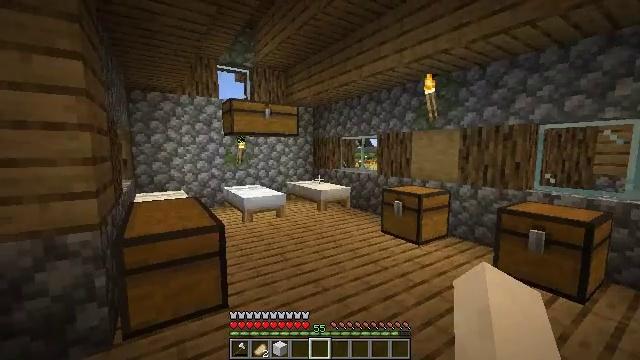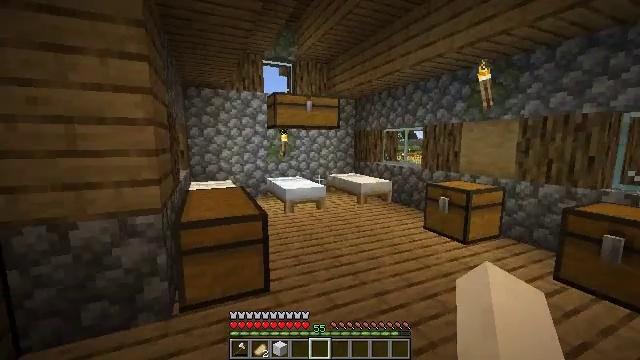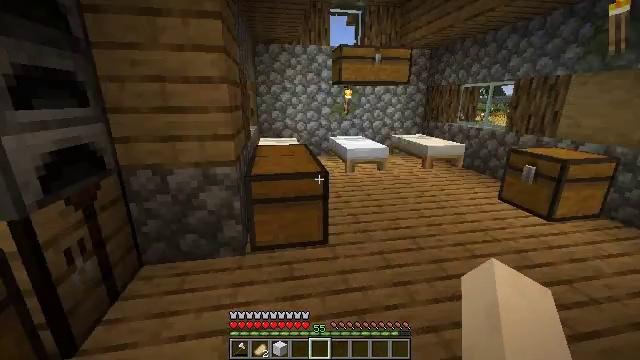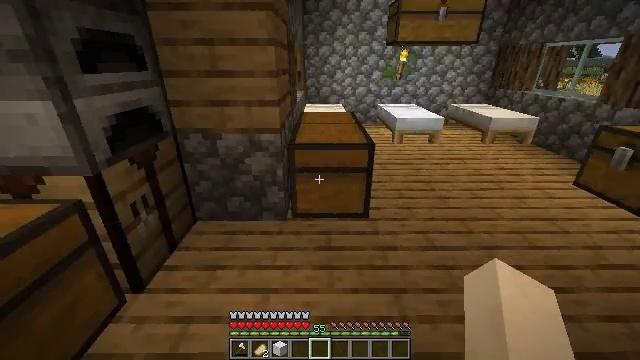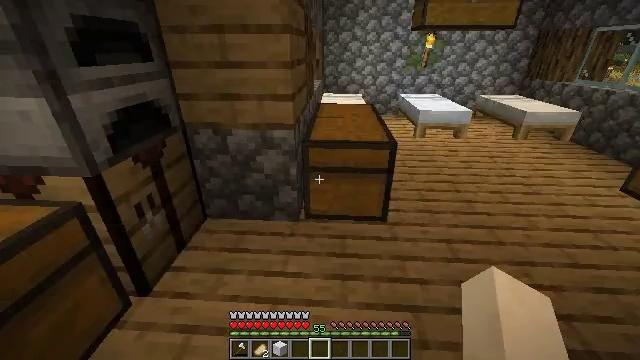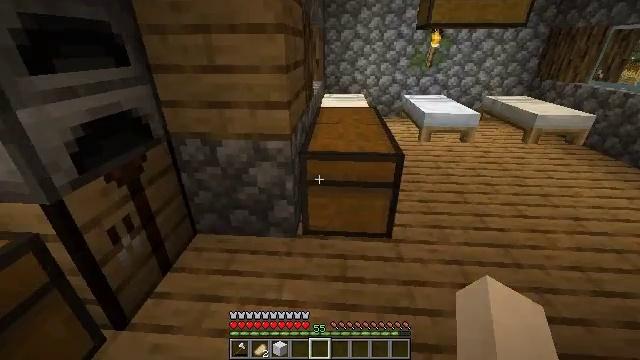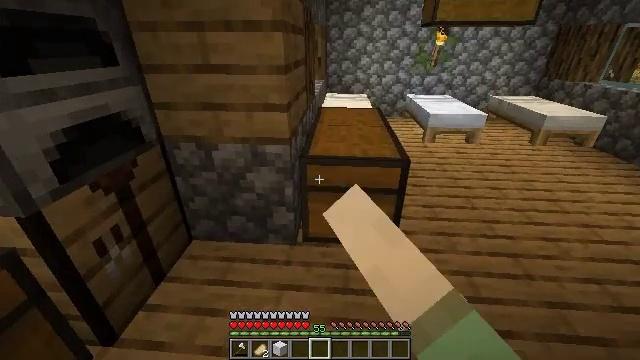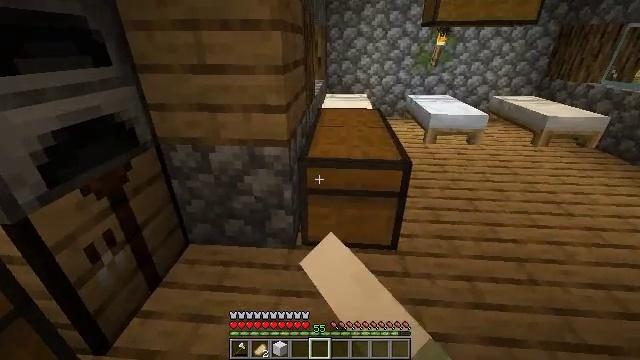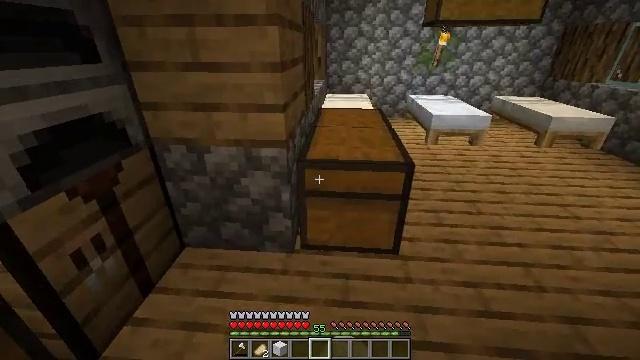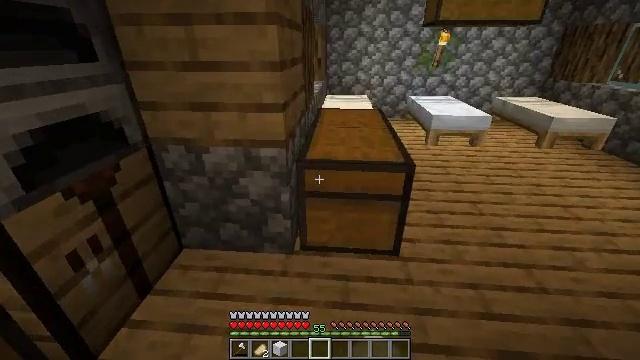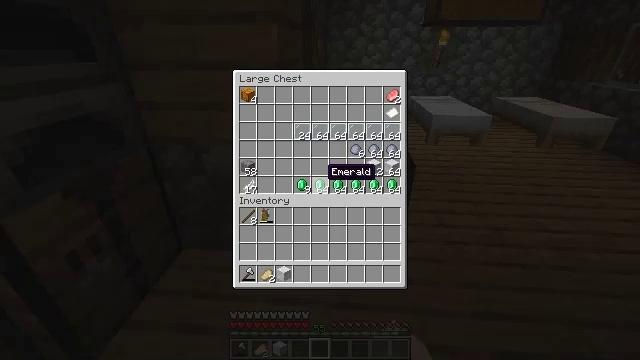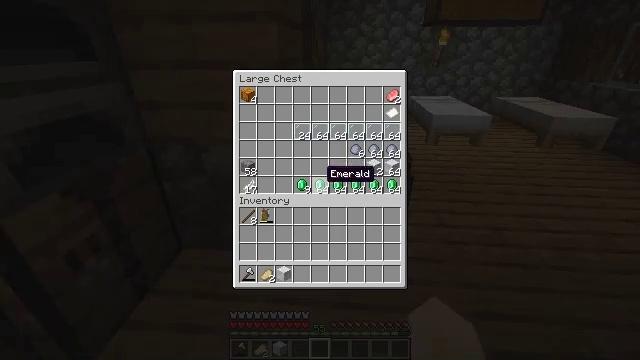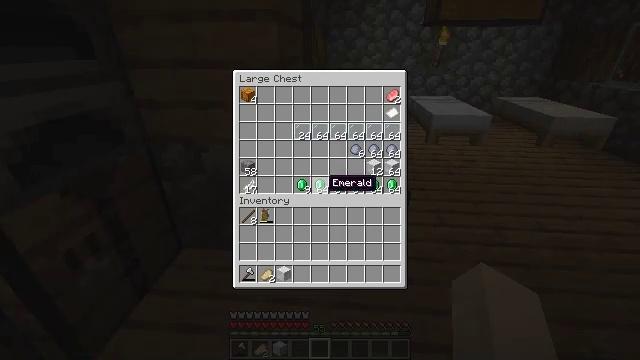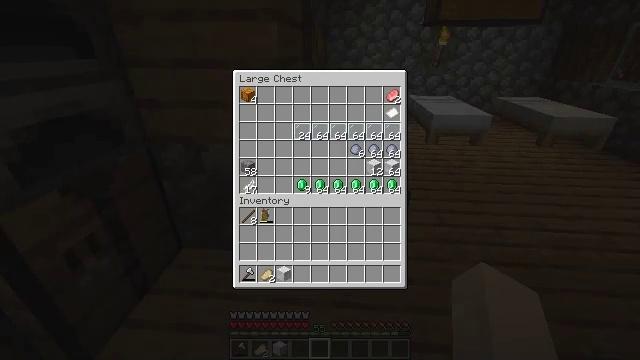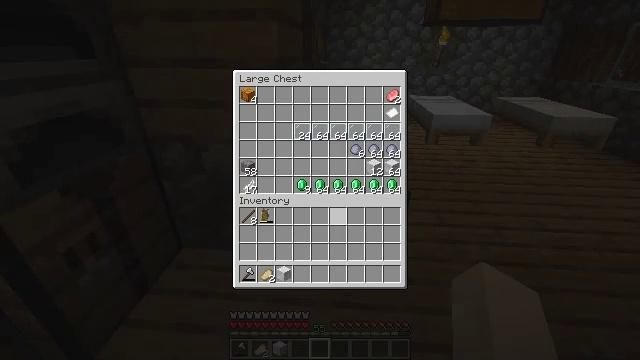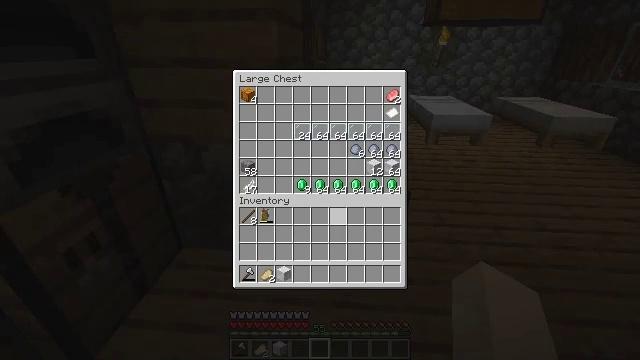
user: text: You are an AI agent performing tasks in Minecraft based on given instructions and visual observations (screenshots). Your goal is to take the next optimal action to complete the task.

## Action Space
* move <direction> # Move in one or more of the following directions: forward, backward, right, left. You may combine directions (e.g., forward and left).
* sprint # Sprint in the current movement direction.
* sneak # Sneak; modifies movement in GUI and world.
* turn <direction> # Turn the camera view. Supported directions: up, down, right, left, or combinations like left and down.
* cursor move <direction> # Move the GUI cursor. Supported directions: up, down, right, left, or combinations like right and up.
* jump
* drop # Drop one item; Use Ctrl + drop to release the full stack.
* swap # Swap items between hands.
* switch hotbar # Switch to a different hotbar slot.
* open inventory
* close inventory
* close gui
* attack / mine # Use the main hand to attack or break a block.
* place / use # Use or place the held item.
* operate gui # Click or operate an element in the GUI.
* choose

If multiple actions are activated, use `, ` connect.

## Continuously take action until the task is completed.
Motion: motion action
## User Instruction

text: Get shears by crafting with iron ingots.
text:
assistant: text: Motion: turn left and down
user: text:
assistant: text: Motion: move forward, turn left and down
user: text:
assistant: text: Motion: move forward, turn left and down
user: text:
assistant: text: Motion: move forward, turn left and down
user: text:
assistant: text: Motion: move forward, use / place
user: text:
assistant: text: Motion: use / place
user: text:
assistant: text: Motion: use / place
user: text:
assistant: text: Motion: no_op
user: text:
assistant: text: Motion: no_op
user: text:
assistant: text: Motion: open gui
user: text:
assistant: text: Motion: no_op
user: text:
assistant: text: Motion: cursor move down
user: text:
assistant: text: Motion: cursor move right and down
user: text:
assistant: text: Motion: cursor move down
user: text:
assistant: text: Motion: cursor move down
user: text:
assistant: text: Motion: cursor move down
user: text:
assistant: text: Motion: no_op
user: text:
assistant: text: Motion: cursor move left
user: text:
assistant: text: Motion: cursor move left
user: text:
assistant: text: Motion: cursor move down
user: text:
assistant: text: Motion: no_op
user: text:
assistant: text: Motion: no_op
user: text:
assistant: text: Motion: cursor move left
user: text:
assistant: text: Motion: no_op
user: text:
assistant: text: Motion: operate gui
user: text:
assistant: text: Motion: operate gui
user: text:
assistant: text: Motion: operate gui
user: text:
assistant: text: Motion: no_op
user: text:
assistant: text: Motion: cursor move up
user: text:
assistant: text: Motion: cursor move right and up